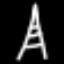
Label: The Eiffel Tower